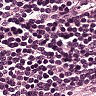
Metastatic tissue present: no